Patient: sex M, age 64
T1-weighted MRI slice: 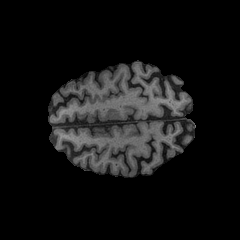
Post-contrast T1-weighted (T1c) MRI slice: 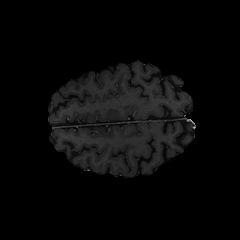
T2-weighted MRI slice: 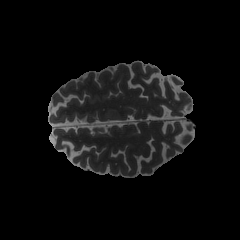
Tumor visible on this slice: no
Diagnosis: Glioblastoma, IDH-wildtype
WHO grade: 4